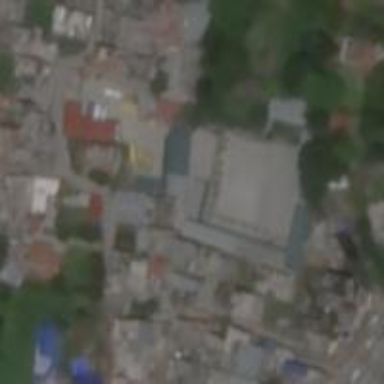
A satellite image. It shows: School.